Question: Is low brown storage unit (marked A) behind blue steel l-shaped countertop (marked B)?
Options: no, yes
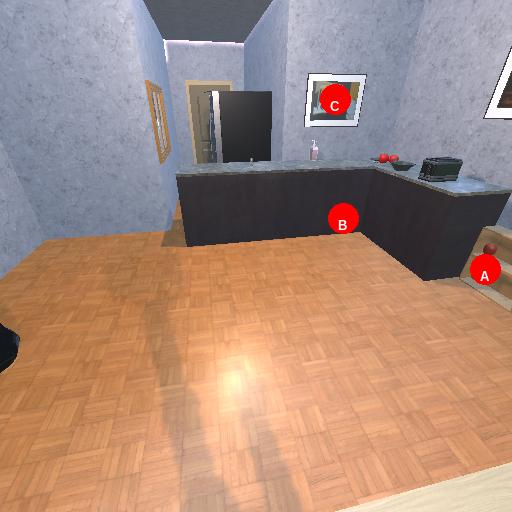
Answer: no